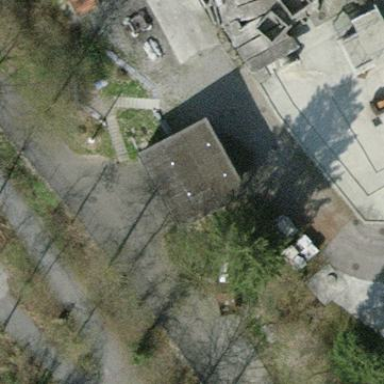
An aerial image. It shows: View of roof of building.